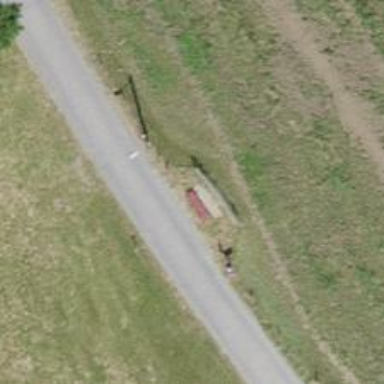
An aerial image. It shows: Red bench.